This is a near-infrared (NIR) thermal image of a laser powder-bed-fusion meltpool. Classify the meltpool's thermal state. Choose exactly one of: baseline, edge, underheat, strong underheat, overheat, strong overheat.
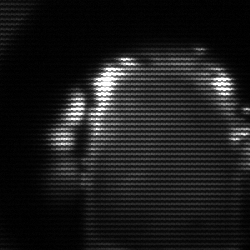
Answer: baseline